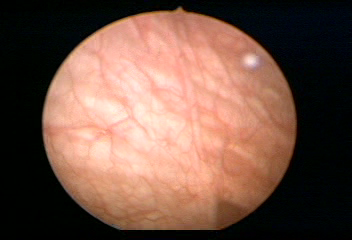
Modality: WLC
Class: Normal mucosa
Bladder cancer association: No